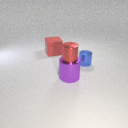
large purple metal cylinder in front of large red rubber cube